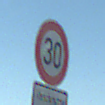
Verkehrszeichen: Geschwindigkeit30
Zusatzzeichen unten: HinweiseAufGefahrenDurchVerbaleAngabe4
Umgebung: Outdoor, Nature
Tageszeit: SunriseSunset
Wetter: Clear
Licht: Natural
Jahreszeit: NotSpecified
Kontrast: HighContrast